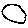
Label: circle